Platform: macOS
Application: Arc Browser
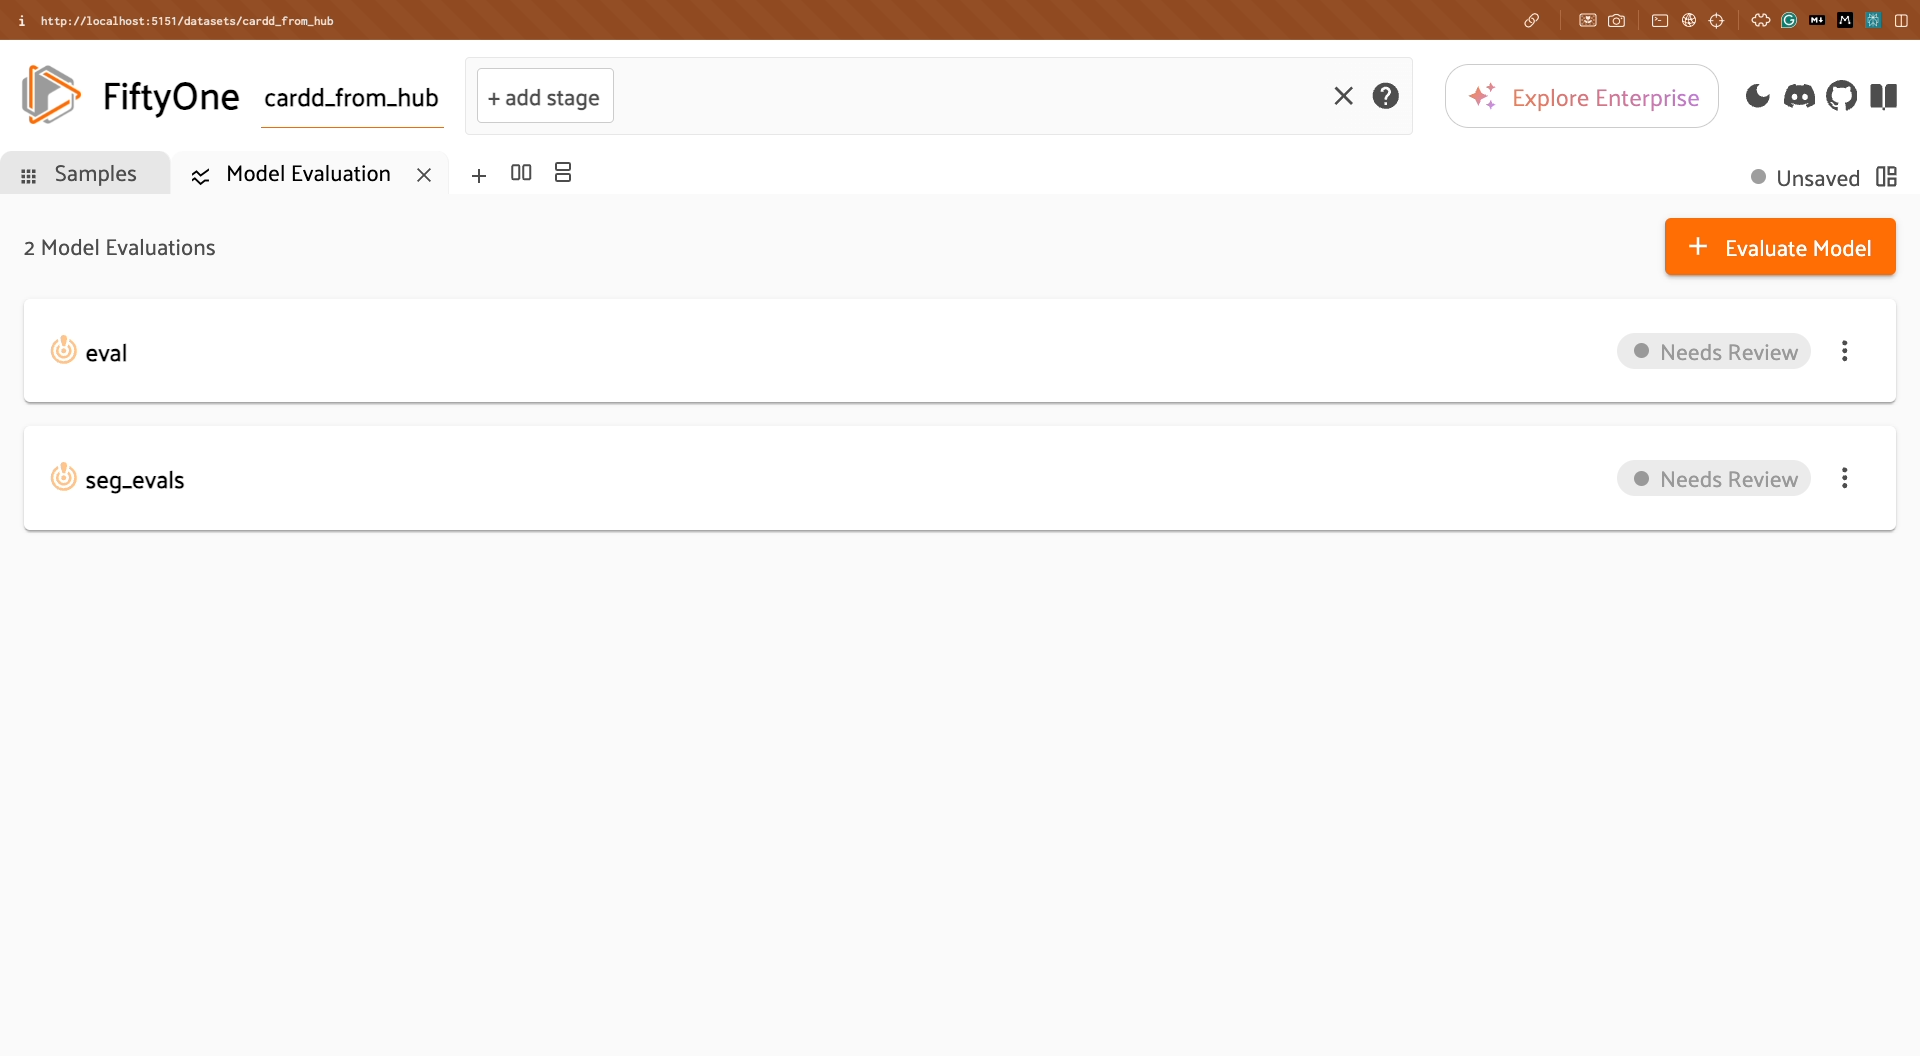
task_description: Open the eval model evaluation
action_type: click
element_info: Button
steps_since_start: 1